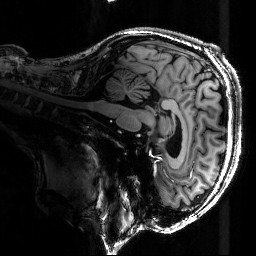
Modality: T1w
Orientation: sagittal
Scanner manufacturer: siemens
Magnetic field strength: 6.98 T
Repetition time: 2.3 s
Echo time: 0.00266 s